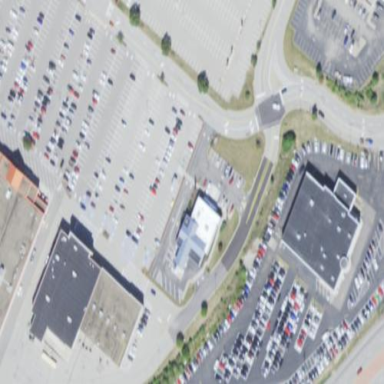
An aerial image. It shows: Retail area.